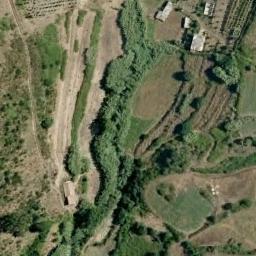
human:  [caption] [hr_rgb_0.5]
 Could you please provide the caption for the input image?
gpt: The bare and green terrace is next to some trees .

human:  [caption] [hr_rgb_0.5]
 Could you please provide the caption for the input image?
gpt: There is a straight path between the terraces .

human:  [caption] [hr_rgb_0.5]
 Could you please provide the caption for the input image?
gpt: The green plants are on the terrace .

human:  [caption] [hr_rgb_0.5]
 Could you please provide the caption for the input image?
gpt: There are several houses in a large layer of brown and green mixed terraces .

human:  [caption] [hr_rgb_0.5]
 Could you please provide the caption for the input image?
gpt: There are many green trees beside the terraces .